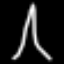
Label: The Eiffel Tower